Field crop: tomato
Growth stage: 1
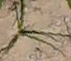
Species: cyperus